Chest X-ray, AP view. Patient: 67 years old, sex M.
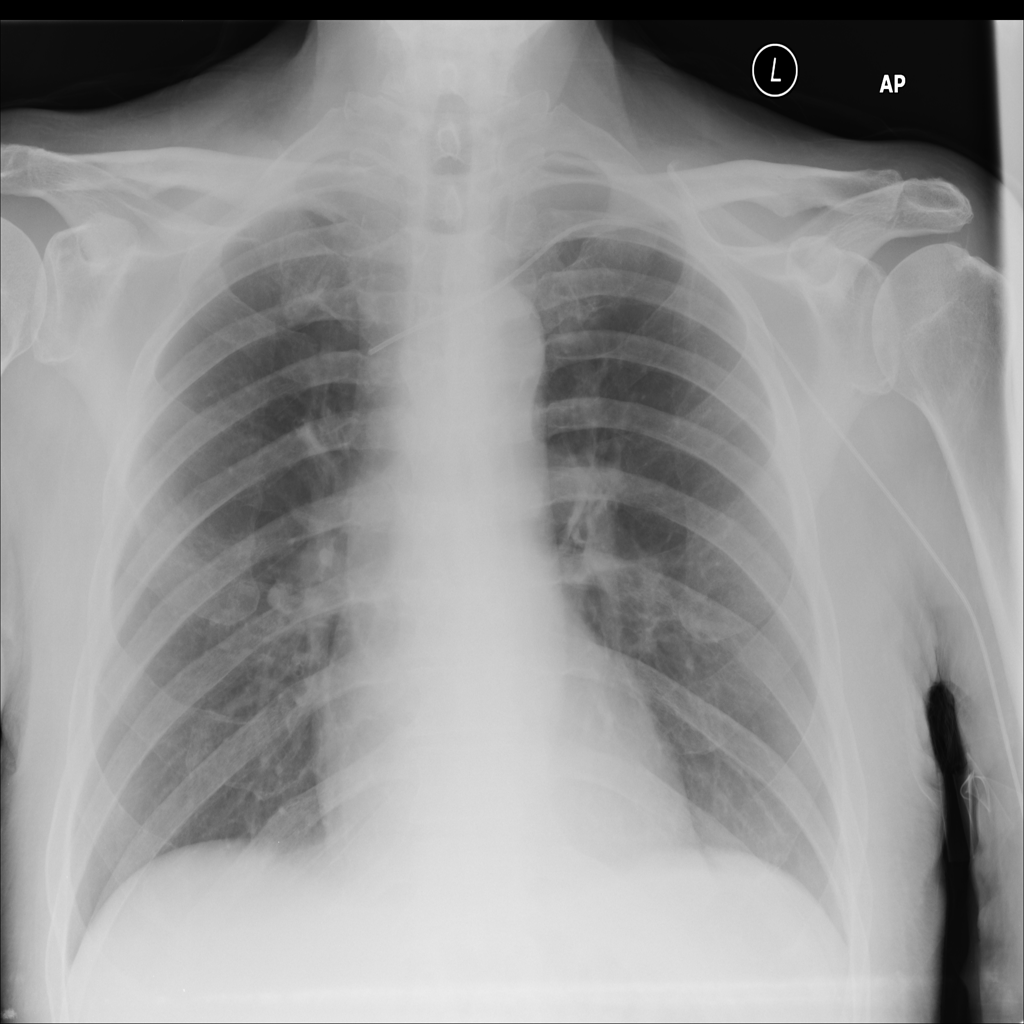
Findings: Effusion